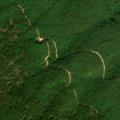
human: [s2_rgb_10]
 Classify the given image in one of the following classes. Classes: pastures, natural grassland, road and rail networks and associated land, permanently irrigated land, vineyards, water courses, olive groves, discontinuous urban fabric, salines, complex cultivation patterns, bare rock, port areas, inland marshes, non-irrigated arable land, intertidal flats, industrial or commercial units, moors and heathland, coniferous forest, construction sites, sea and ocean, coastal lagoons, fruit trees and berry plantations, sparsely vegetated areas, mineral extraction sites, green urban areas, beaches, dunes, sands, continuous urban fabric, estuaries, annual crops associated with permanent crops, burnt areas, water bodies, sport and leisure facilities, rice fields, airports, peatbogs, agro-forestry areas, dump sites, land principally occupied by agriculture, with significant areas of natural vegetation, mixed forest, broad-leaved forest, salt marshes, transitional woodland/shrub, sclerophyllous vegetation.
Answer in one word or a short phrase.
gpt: broad-leaved forest